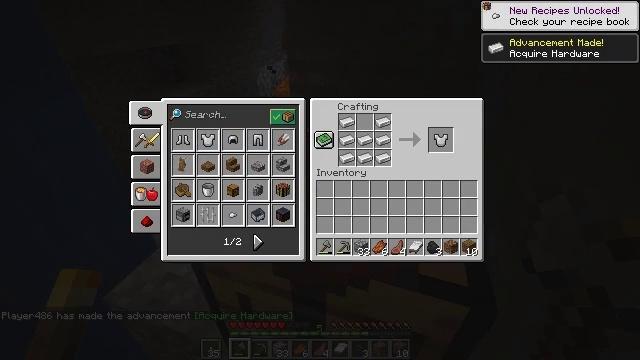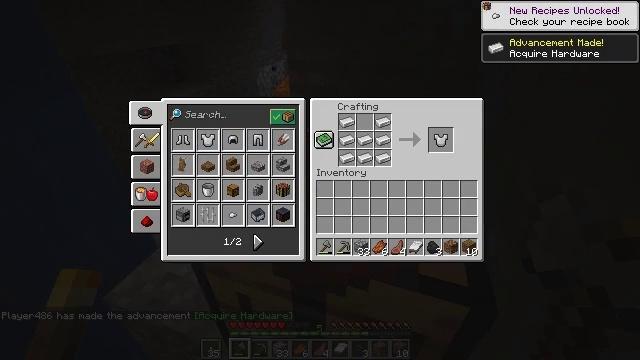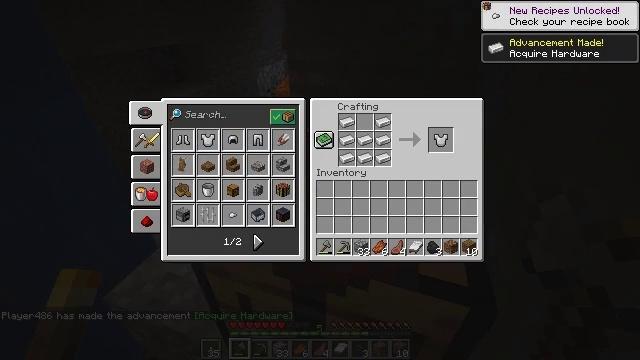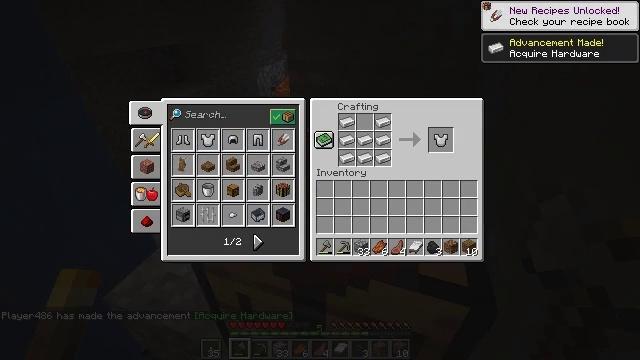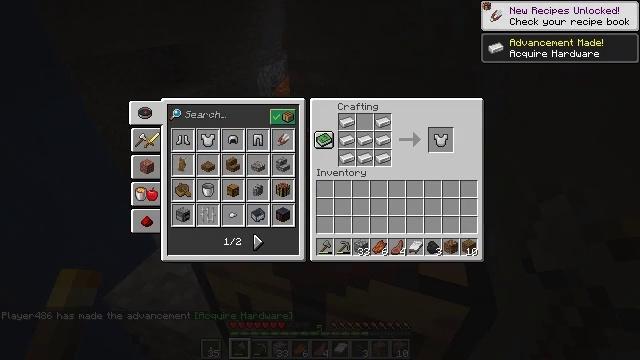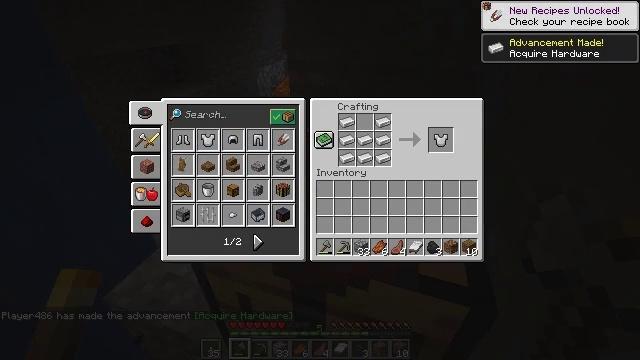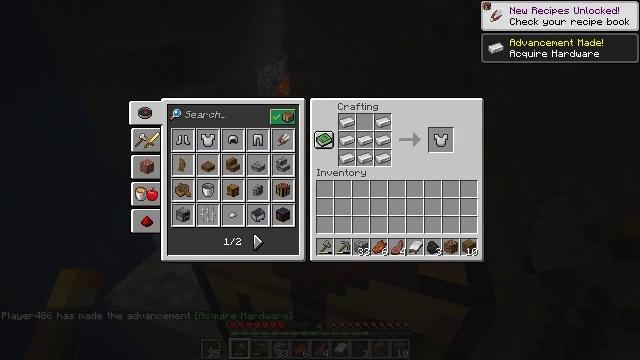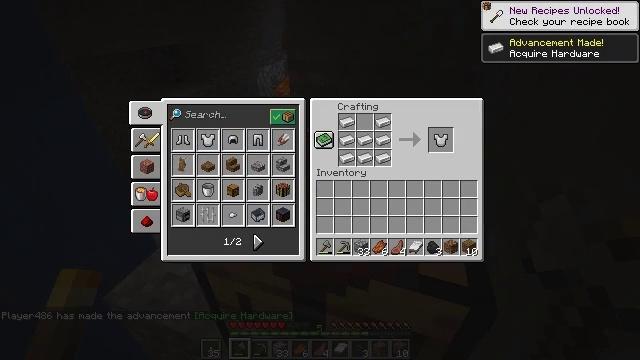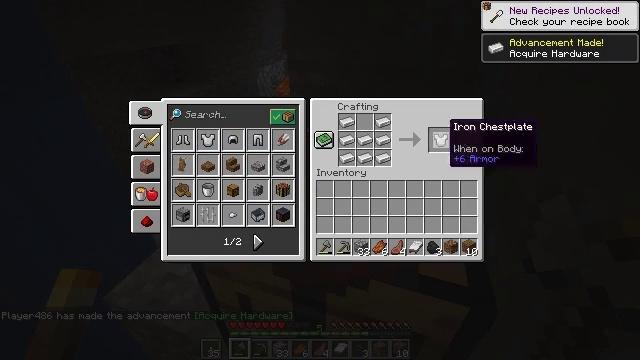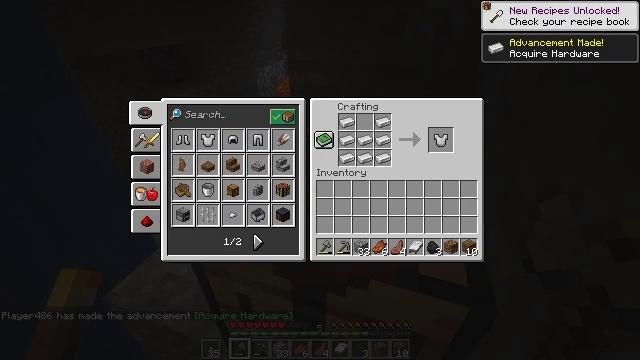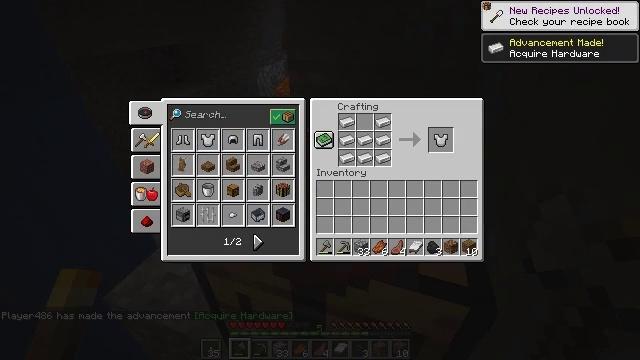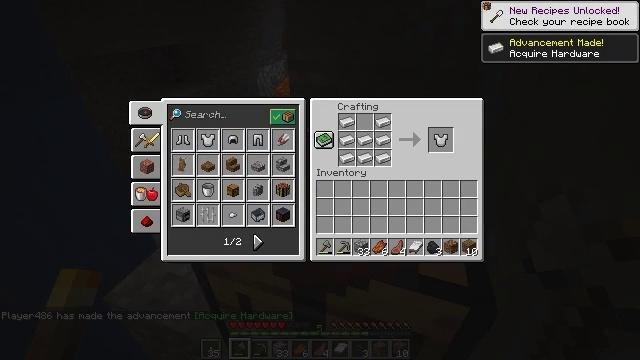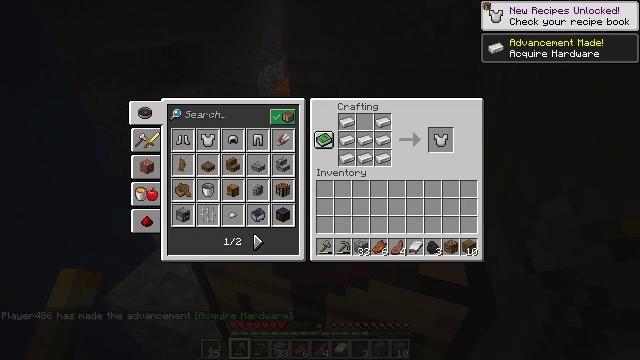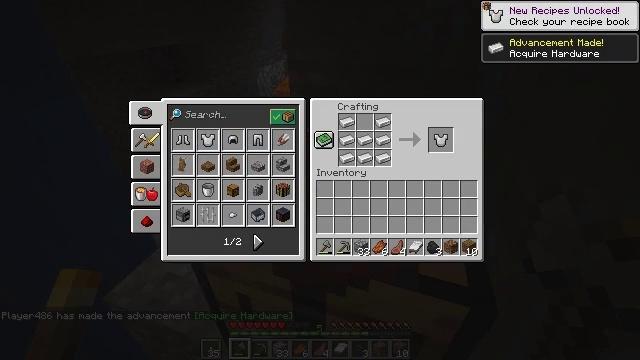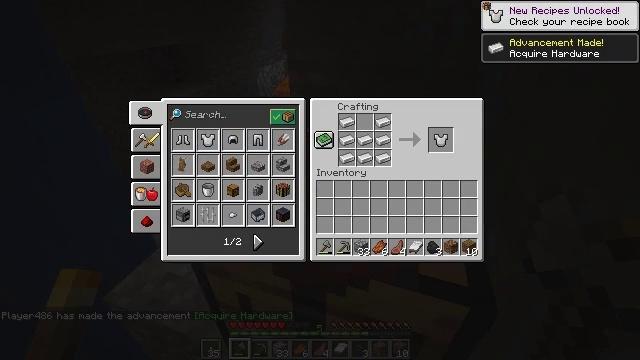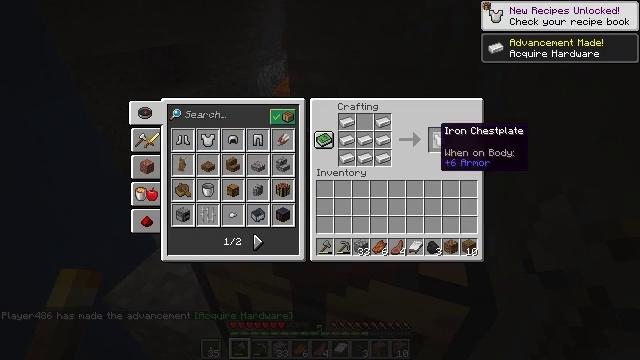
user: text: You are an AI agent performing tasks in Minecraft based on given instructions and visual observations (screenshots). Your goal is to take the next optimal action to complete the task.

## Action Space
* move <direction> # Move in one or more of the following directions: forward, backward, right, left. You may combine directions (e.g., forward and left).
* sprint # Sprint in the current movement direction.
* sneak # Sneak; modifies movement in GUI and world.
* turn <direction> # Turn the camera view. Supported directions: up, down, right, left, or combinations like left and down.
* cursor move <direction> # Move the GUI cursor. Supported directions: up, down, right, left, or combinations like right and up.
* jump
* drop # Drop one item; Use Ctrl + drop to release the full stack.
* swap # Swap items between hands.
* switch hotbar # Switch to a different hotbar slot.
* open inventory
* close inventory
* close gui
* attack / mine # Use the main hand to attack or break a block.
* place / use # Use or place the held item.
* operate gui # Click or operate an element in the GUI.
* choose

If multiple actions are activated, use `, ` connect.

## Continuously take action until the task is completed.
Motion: motion action
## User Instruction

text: Create an iron chestplate in the crafting table with iron ingots.
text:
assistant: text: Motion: no_op
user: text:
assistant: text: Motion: sneak
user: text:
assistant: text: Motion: sneak
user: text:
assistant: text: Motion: sneak
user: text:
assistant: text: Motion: sneak
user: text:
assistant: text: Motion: sneak, cursor move up
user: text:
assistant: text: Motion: sneak, cursor move left
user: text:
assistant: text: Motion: sneak, cursor move left
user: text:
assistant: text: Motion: sneak, cursor move left
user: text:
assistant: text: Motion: sneak
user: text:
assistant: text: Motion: sneak, operate gui
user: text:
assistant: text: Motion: sneak, operate gui
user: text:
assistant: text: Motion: sneak
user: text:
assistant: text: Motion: sneak
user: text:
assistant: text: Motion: sneak
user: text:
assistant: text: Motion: sneak
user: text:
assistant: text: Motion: sneak, operate gui
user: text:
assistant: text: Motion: sneak, operate gui
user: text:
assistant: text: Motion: sneak, operate gui
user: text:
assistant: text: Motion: sneak
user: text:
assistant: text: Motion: no_op
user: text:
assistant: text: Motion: no_op